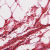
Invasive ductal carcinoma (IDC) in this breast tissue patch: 0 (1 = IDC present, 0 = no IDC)